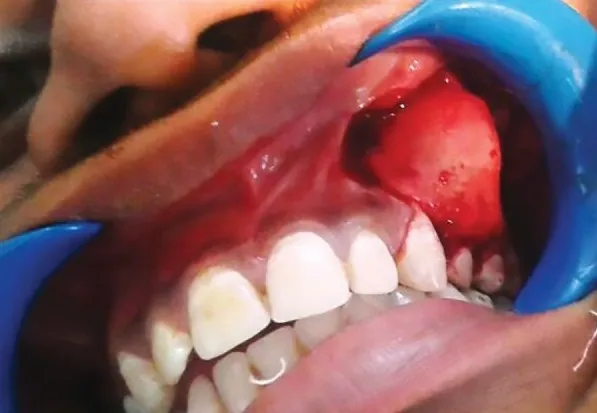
Expanded buccal cortex.
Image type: medical_photograph (other_medical_photograph)